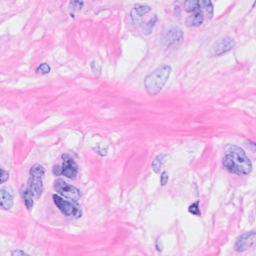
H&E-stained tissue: Breast